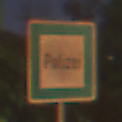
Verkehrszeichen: Polizei
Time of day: Night
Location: Outdoor (Suburban)
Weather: PartlyCloudy
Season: NotSpecified
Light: Artificial